Question: I have a renting schema in my database.
It has 3 tables, user, rentingTrack and lock.
user has as unique element RFIDCode.
in rentingTrack I may have the user(he or she rented at least once) or not (he/she never rented). If the user rented I need the returnLock for the last rent, as rentingID is autoincremented, it is max(rentingID).
With lock table I got the parkingID, the data I need.

The problem is how to get the parkingID, I have half query:
'''
SELECT u.userID, l.parkingID
FROM locks l, user u
LEFT JOIN (SELECT r1.* FROM rentingTrack r1 INNER JOIN
(SELECT userID, MAX(rentingID) maxRentingID FROM rentingTrack GROUP BY userID) r2
on r1.rentingID = r2.maxRentingID) r on u.userID = r.userID
WHERE u.userCodeRFID= <PHONE>
'''
What i need is, if userID isn't in the rentingTrack table I got:
'''
userID | parkingID
----------+-----------
34 | NULL
'''
And if userID is in the rentingTrack
'''
userID | parkingID
----------+-----------
34 | 5
'''
how can I complete the query to get parkingID?
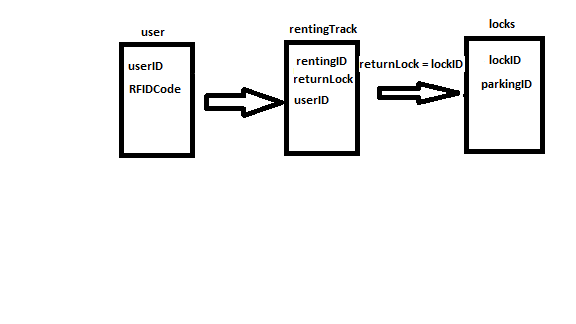
Answer: Try This. (Need some sample data for )
'''
select distinct u.userID,l.parkingID
from users
left join rentingTrack r on u.userID=r.userID
left join locks l on r.returnLock=l.lockid
'''